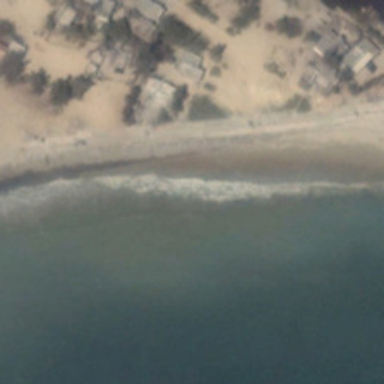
Some buildings and green trees are near a beach .